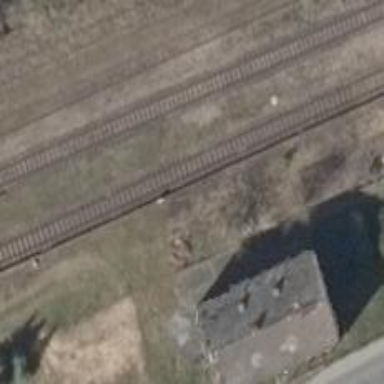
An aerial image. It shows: Abandoned railway.